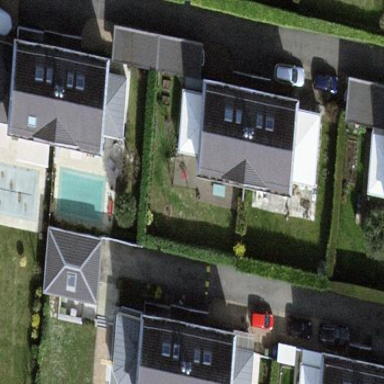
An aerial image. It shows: Garden surrounded by fence.